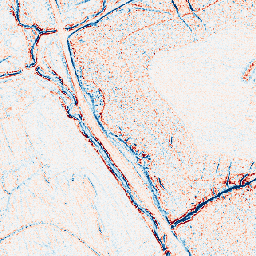
Category: edge_preserving
Decomposition family: bilateral
Decomposition parameters: d: 5
sigma_color: 50
sigma_space: 50
Upsampling method: area
Upsampling parameters: scale: 4
Upsampling scale: 4